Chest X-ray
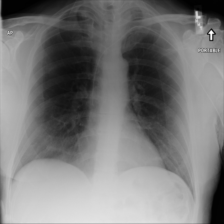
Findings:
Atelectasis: negative
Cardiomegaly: negative
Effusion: negative
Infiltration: negative
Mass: negative
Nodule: negative
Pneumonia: negative
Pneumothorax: negative
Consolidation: negative
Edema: negative
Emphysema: negative
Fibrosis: negative
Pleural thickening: positive
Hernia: negative